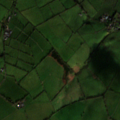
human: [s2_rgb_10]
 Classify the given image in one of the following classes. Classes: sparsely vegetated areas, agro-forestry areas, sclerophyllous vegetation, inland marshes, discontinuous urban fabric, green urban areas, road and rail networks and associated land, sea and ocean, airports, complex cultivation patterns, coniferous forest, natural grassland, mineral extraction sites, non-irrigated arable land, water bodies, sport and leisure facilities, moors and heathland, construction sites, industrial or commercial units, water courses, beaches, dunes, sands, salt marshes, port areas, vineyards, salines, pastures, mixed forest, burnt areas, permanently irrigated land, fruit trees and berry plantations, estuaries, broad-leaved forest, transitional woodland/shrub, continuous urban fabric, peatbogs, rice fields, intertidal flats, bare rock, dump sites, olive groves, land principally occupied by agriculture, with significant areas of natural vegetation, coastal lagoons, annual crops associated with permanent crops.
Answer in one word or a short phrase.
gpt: pastures